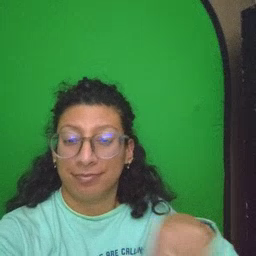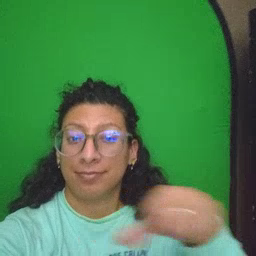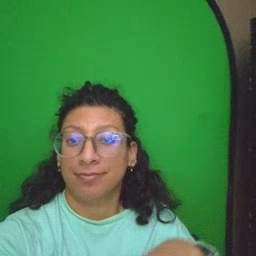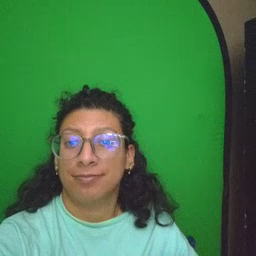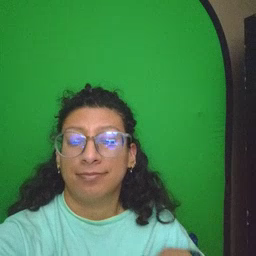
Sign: puzzle